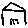
Label: house